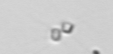
Label: Chaetoceros_tenuissimus